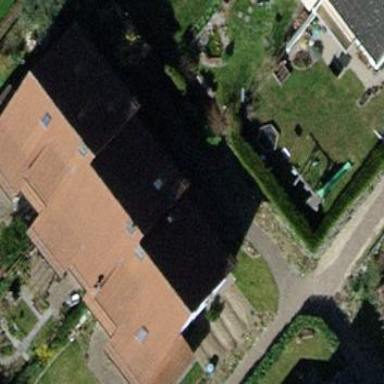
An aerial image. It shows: Terrace building with gabled roof.